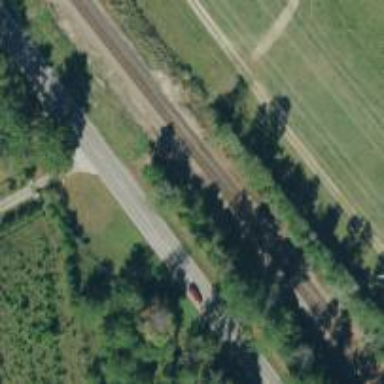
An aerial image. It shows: Railway track.